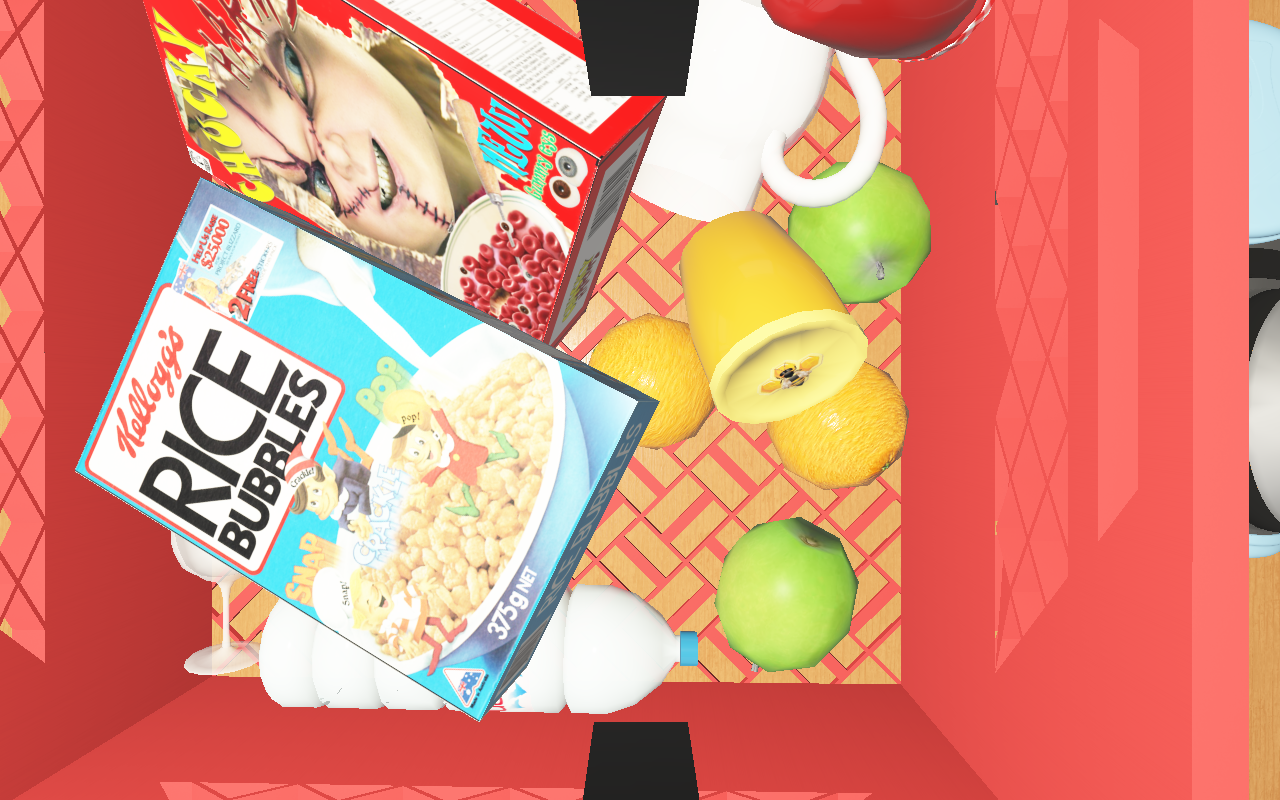
Objects in the scene:
carafe
water bottle
apple
apple
orange
orange
wineglass
jam jar
cereal box
biscuit box